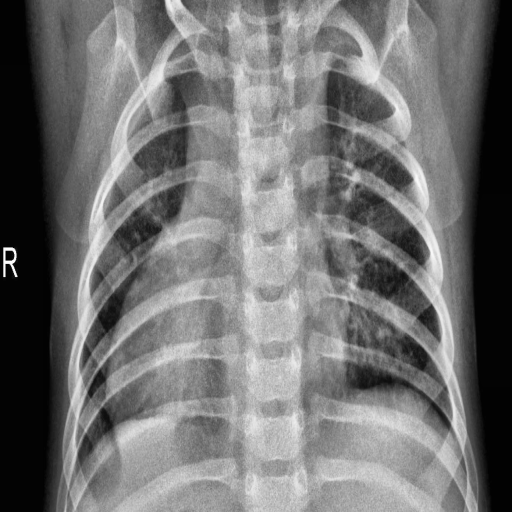
Finding: PNEUMONIA